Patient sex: M
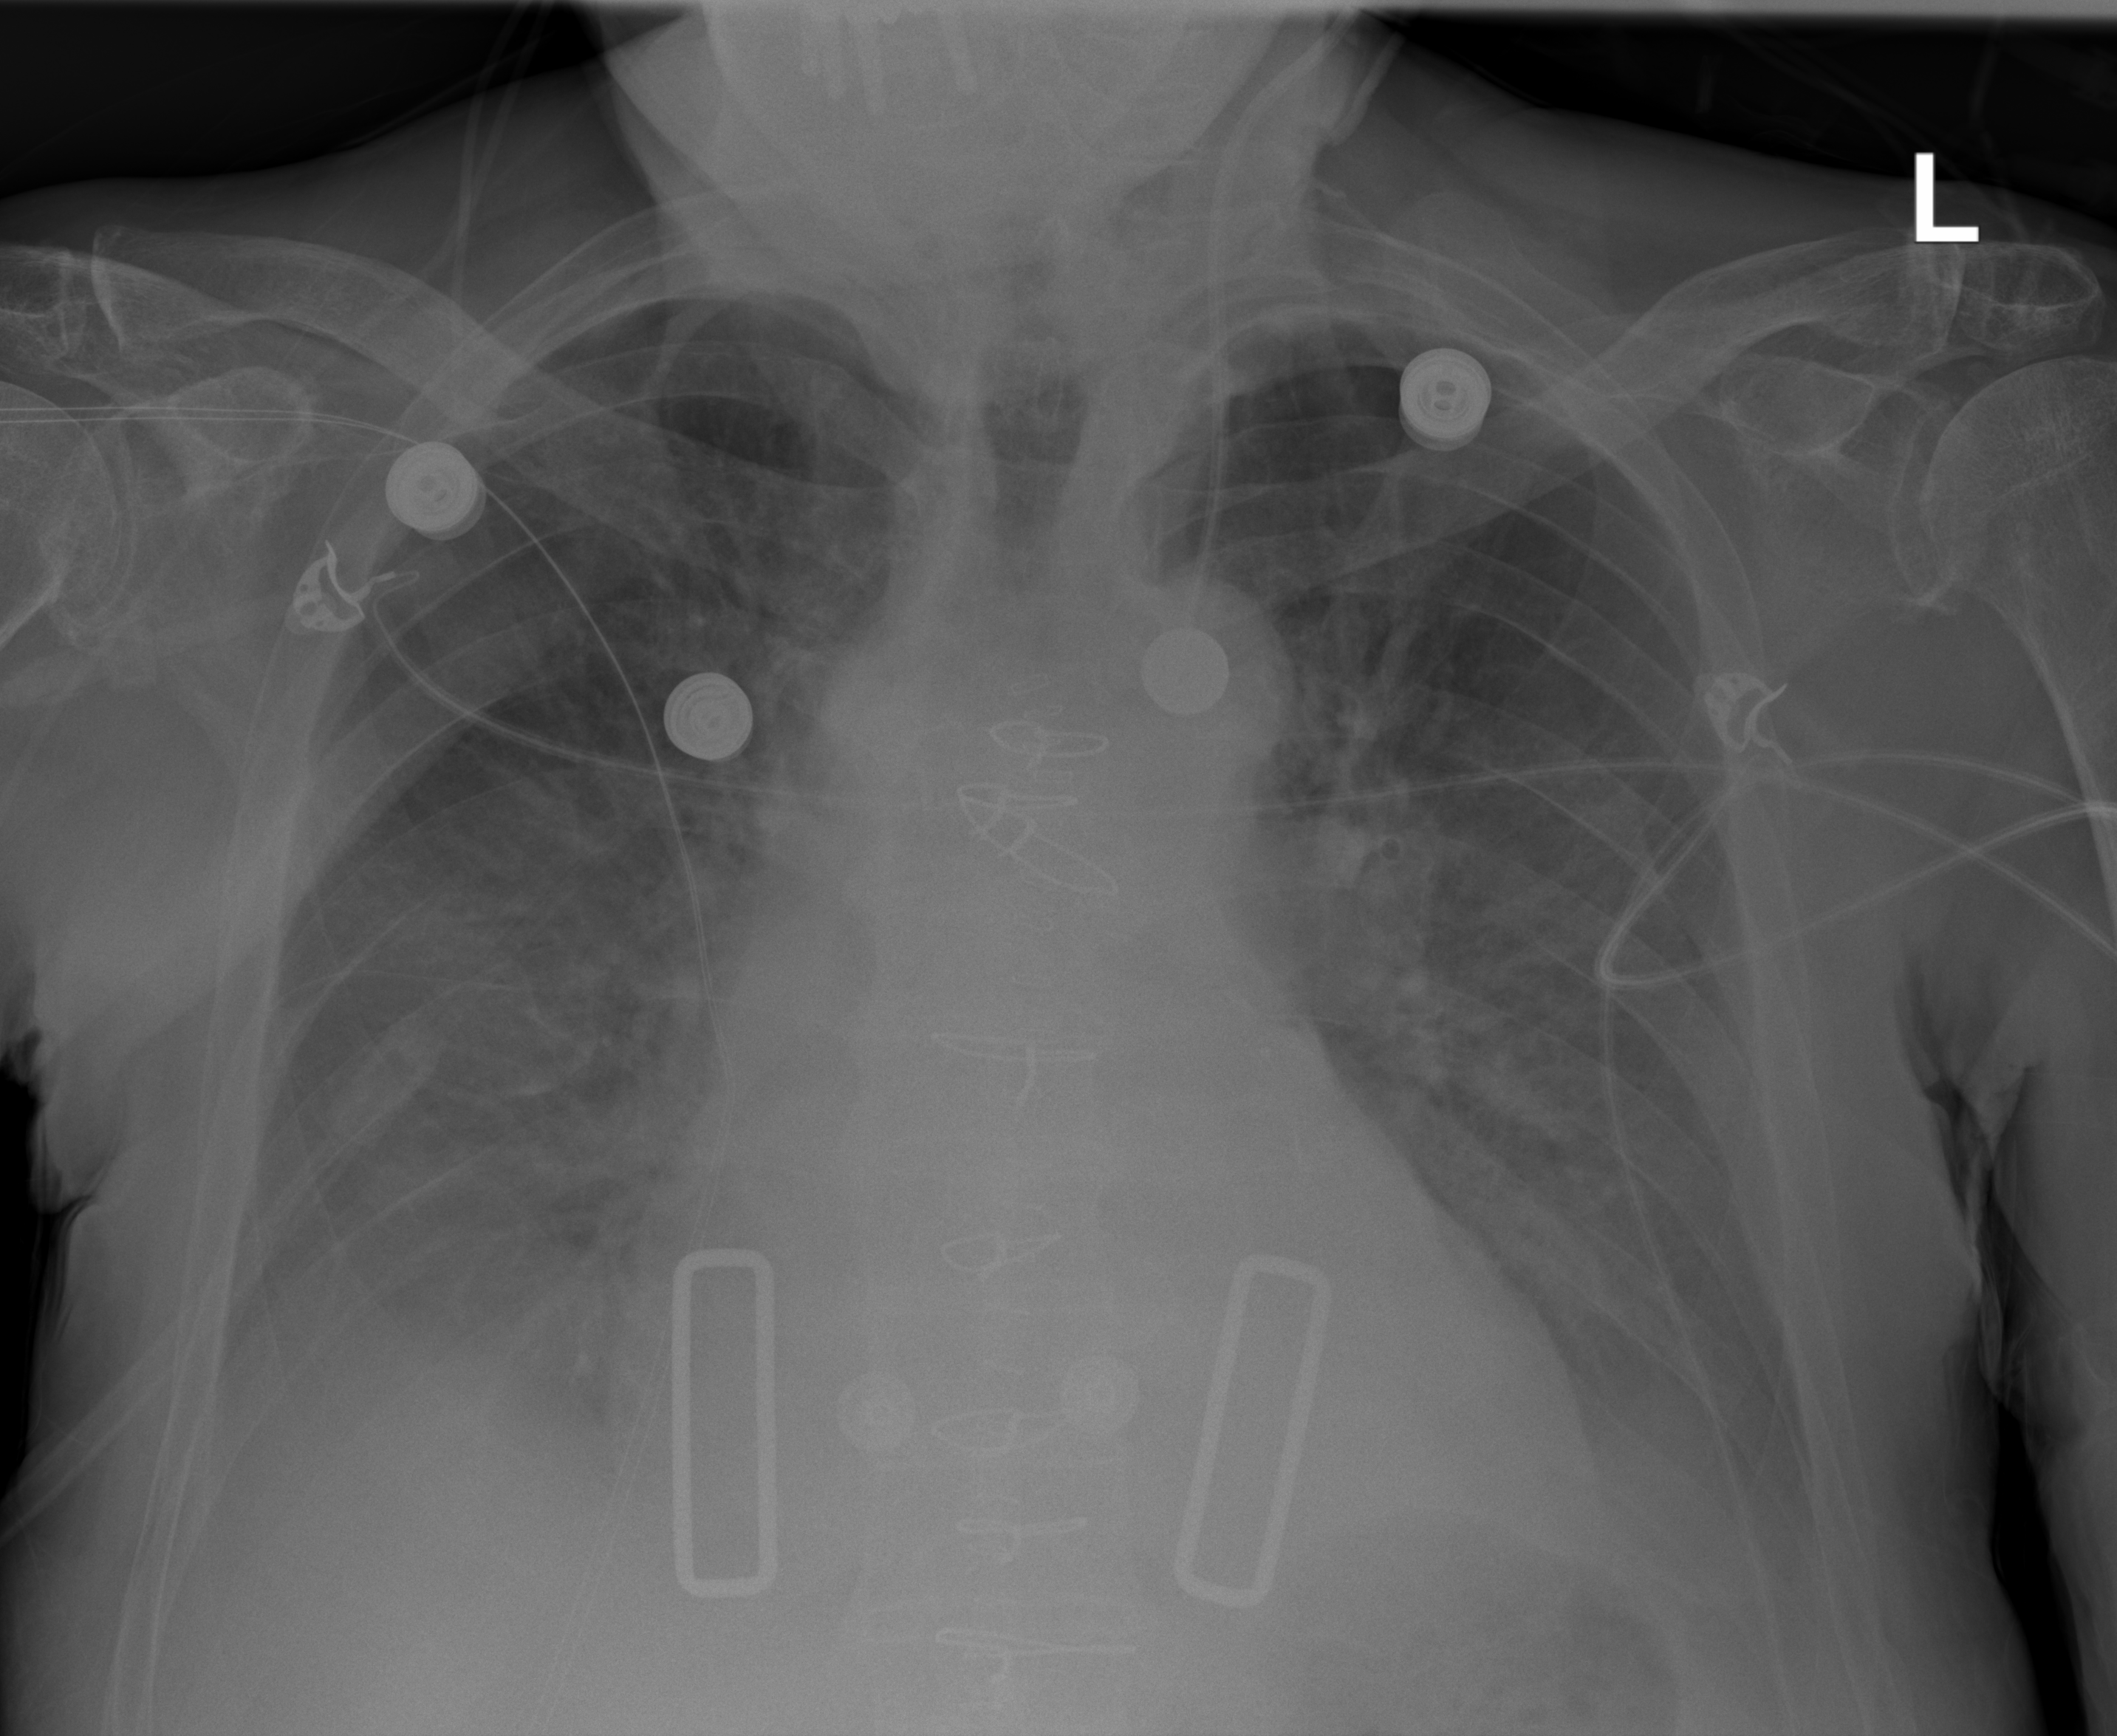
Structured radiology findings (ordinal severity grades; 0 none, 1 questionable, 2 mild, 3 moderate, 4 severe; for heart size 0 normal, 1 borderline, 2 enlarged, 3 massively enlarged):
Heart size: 2
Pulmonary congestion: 2
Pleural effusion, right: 2
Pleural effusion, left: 2
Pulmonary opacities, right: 3
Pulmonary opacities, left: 2
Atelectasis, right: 2
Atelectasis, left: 2